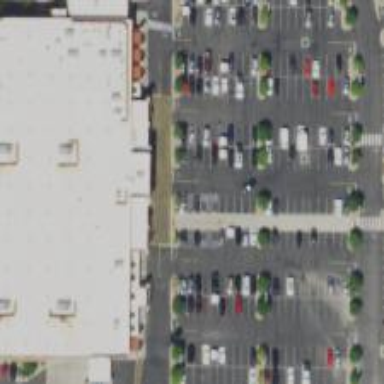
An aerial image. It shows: Parking space is available.